Aerial crown-view tile of a tropical tree (Barro Colorado Island, Panama), acquired 20241112:
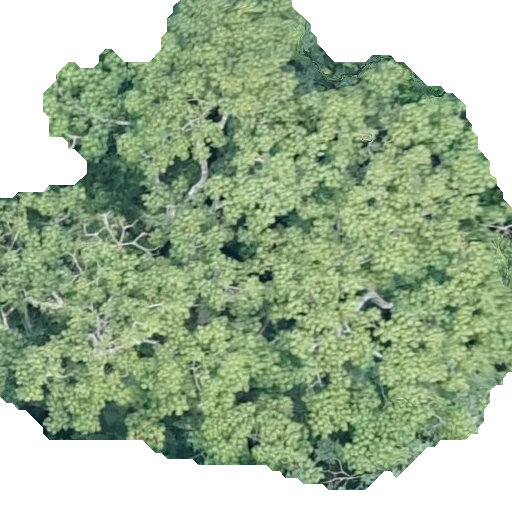
Species: Ceiba pentandra
GBIF accepted scientific name: Ceiba pentandra
Crown area: 309.346 m²